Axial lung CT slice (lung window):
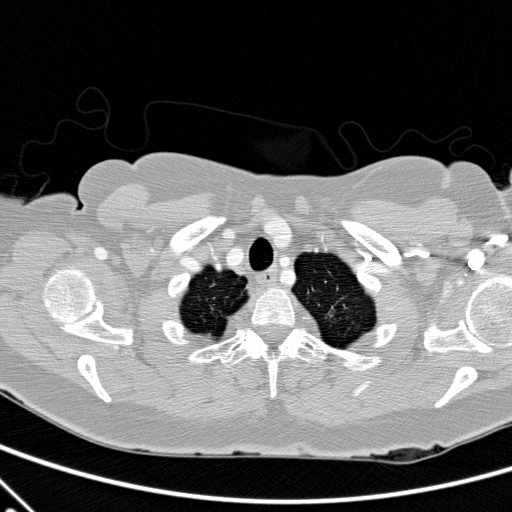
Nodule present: no